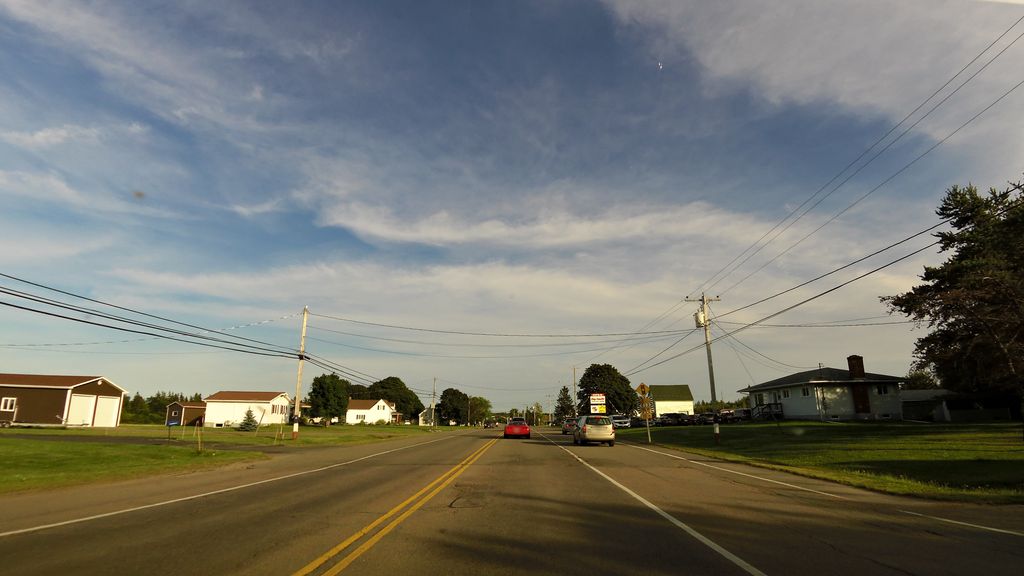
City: charlottetown